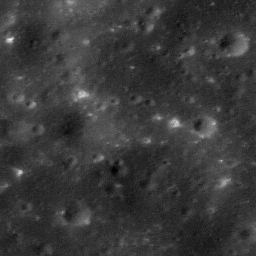
Host type: background_regolith
Lunar coordinates: latitude nan, longitude nan